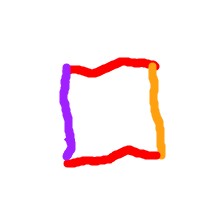
Shape: square